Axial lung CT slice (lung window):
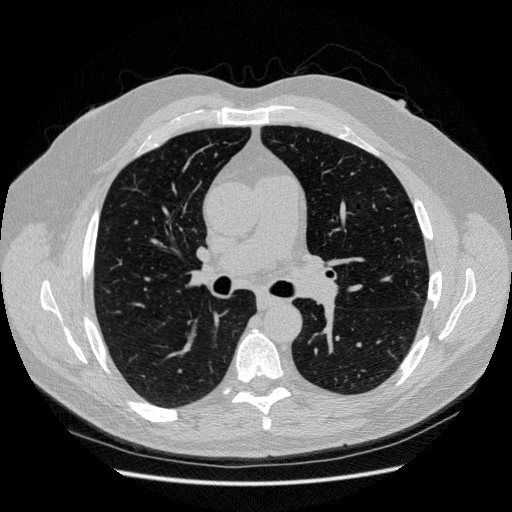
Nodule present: no